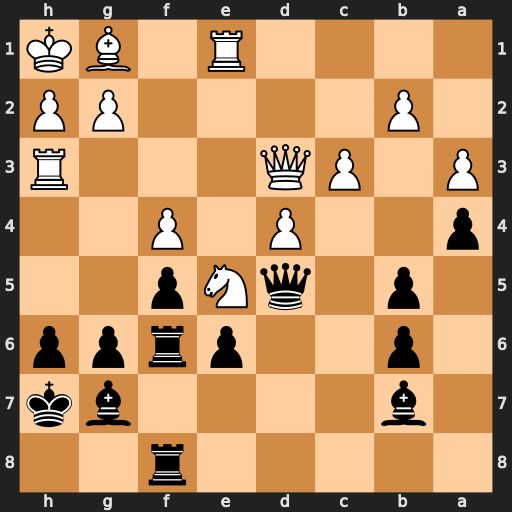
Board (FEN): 5r2/1b4bk/1p2prpp/1p1qNp2/p2P1P2/P1PQ3R/1P4PP/4R1BK
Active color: b
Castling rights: -
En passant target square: -
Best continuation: Qxg2#